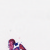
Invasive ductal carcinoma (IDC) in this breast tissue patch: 0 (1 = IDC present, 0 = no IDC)